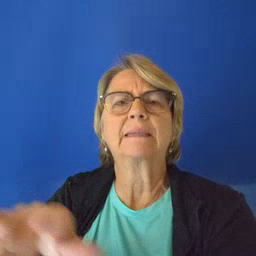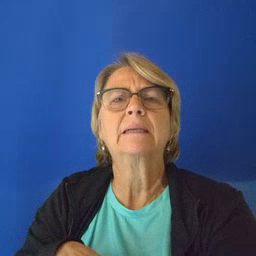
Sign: empty